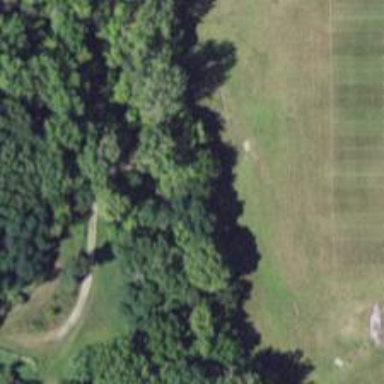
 specifically designed for the sport of disc golf."